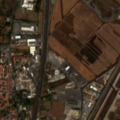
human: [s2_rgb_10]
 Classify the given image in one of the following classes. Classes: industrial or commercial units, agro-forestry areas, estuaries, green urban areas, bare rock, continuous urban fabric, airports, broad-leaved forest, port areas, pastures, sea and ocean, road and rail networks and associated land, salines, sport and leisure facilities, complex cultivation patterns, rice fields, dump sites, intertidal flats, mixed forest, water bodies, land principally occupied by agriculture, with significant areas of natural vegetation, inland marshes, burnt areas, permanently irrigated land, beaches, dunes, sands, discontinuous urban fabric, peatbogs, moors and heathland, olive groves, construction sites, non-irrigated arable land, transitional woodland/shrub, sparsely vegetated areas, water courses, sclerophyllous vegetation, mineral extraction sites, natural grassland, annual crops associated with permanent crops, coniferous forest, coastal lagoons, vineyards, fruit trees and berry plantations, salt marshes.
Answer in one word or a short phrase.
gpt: discontinuous urban fabric, industrial or commercial units, construction sites, permanently irrigated land, natural grassland